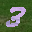
Label: 3